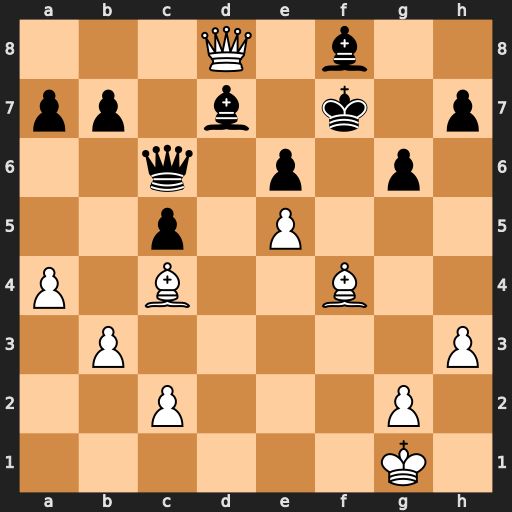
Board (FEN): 3Q1b2/pp1b1k1p/2q1p1p1/2p1P3/P1B2B2/1P5P/2P3P1/6K1
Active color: w
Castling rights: -
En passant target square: -
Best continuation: Bb5 Qd5 Qxd7+ Qxd7 Bxd7